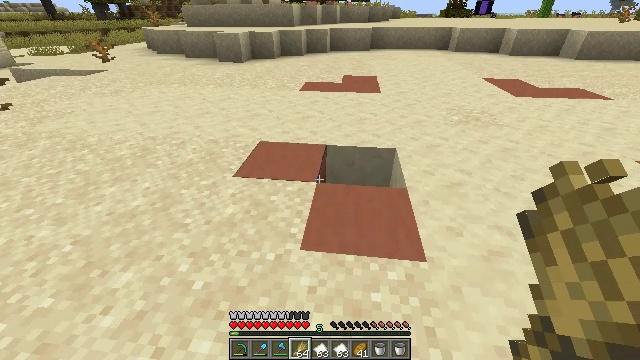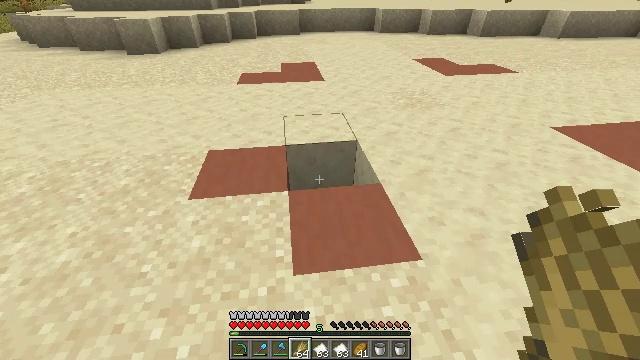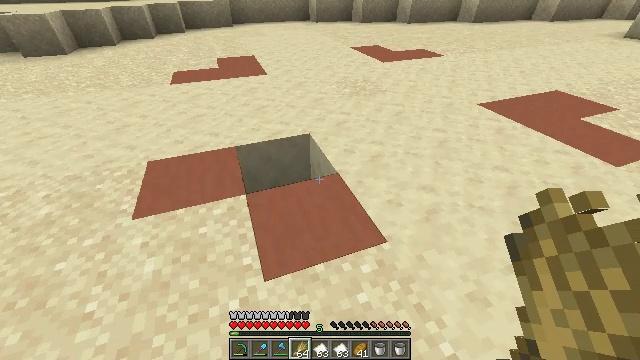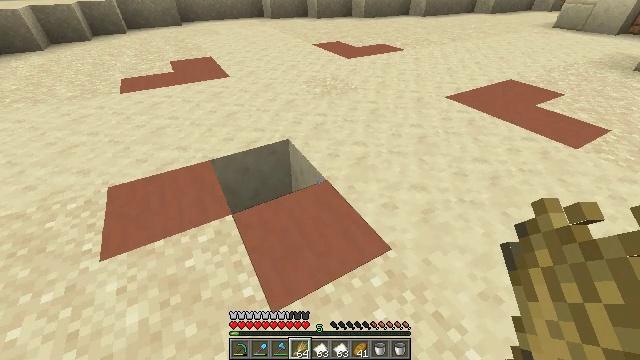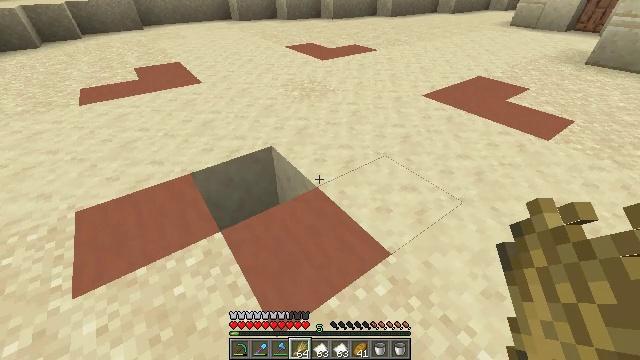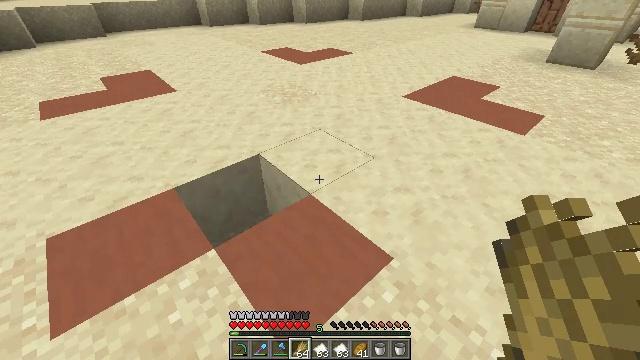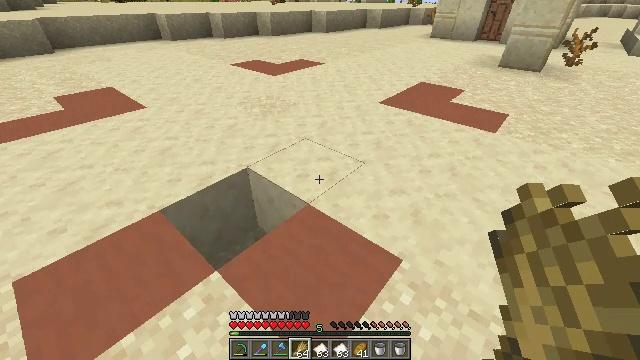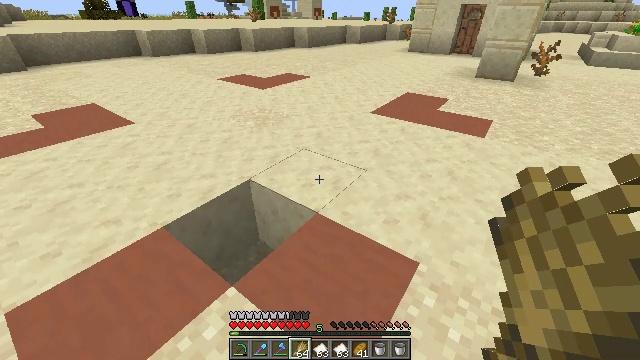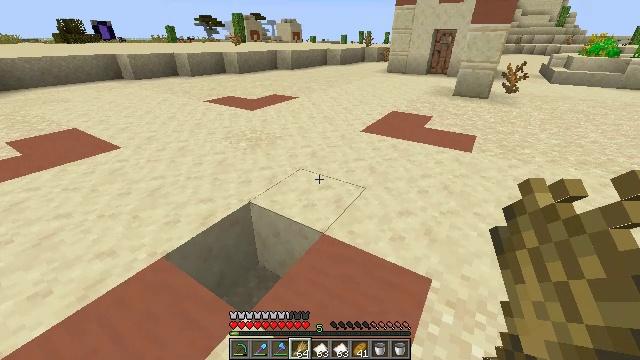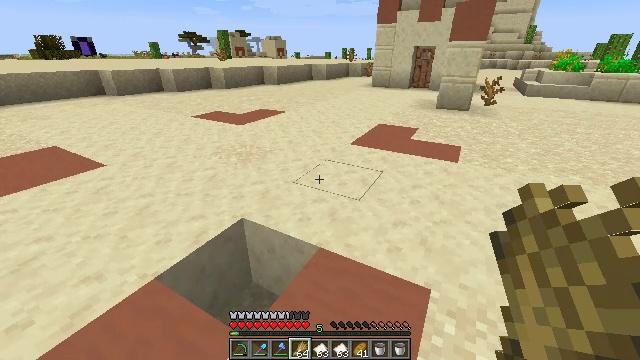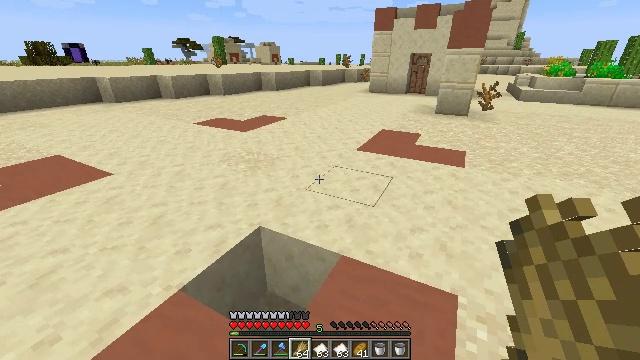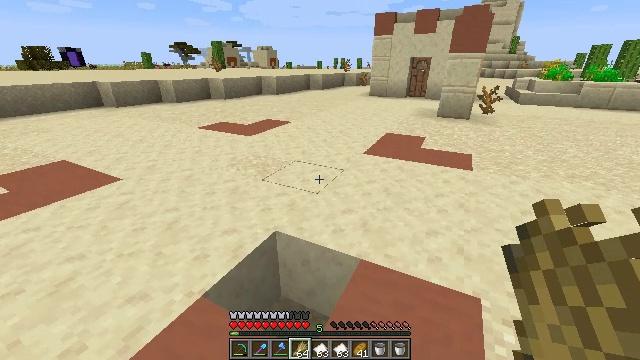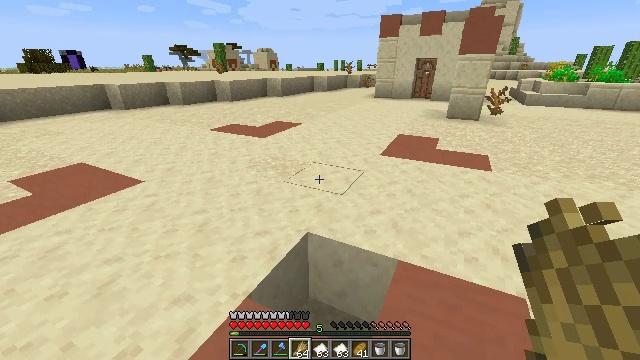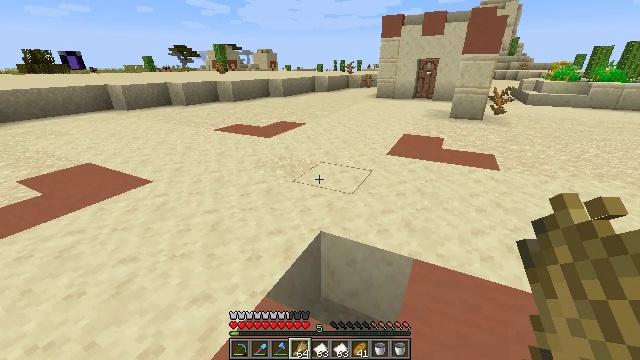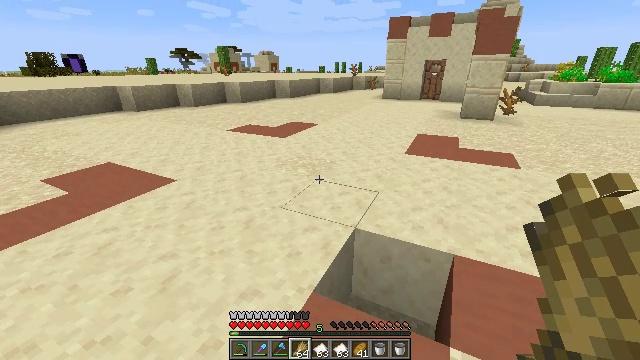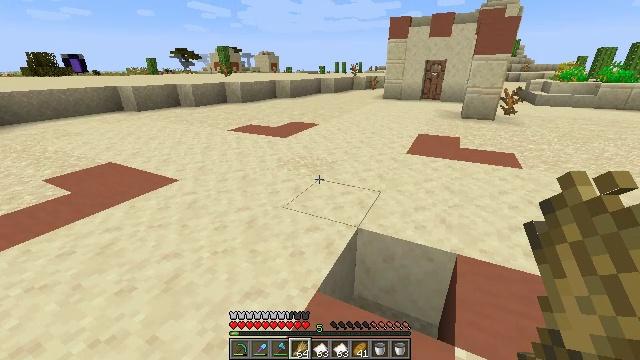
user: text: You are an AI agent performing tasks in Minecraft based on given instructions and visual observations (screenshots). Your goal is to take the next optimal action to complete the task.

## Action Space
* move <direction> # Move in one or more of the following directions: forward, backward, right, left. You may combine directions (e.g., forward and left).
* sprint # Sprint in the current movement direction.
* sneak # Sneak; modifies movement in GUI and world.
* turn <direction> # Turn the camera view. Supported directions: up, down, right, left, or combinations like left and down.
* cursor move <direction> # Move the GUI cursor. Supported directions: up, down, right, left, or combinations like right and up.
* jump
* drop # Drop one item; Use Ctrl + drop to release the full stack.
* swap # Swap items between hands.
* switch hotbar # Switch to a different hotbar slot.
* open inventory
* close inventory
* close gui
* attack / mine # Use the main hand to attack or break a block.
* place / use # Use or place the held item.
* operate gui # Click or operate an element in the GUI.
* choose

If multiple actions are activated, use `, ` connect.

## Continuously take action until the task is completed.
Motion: motion action
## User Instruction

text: Hold left click to mine smooth sandstone.
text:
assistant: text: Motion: move forward and move left, turn right and down
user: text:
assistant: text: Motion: move forward and move left, turn right and down
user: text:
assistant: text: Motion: move forward and move left, turn right
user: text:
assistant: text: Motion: move forward and move left, turn right
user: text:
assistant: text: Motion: move left, turn right
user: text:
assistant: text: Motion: move left, turn right and up
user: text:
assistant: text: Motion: move left, turn right and up
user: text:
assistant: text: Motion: move left, turn right and up
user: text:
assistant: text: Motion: move left, turn right and up
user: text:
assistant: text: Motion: move left, turn right and up
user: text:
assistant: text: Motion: move left
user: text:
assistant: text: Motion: move left
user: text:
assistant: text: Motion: move left
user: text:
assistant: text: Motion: move left
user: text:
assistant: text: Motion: move left
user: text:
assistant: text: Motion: move left
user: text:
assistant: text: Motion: move left
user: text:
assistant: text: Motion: move left
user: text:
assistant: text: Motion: move left
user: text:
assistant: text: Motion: move left
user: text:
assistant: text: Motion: move forward and move left
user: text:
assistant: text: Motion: move forward and move left
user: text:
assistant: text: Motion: move forward and move left
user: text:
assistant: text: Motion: move forward and move left
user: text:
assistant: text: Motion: move forward and move left
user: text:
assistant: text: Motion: move forward and move left
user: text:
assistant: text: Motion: move forward and move left
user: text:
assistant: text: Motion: move forward and move left
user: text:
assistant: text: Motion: move forward and move left
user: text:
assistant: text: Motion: move forward and move left